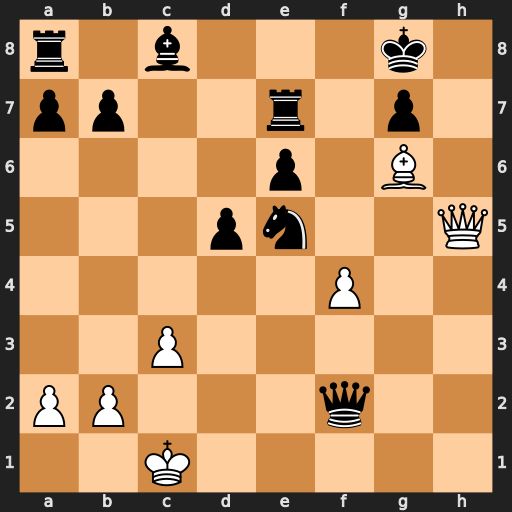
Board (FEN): r1b3k1/pp2r1p1/4p1B1/3pn2Q/5P2/2P5/PP3q2/2K5
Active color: w
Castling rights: -
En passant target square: -
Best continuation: Qh7+ Kf8 Qh8#